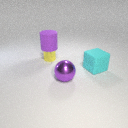
large purple metal sphere in front of large cyan rubber cube